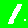
Digit: 1